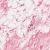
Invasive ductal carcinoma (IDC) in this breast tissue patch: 0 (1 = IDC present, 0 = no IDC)